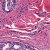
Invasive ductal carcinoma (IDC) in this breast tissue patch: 0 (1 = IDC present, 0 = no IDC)